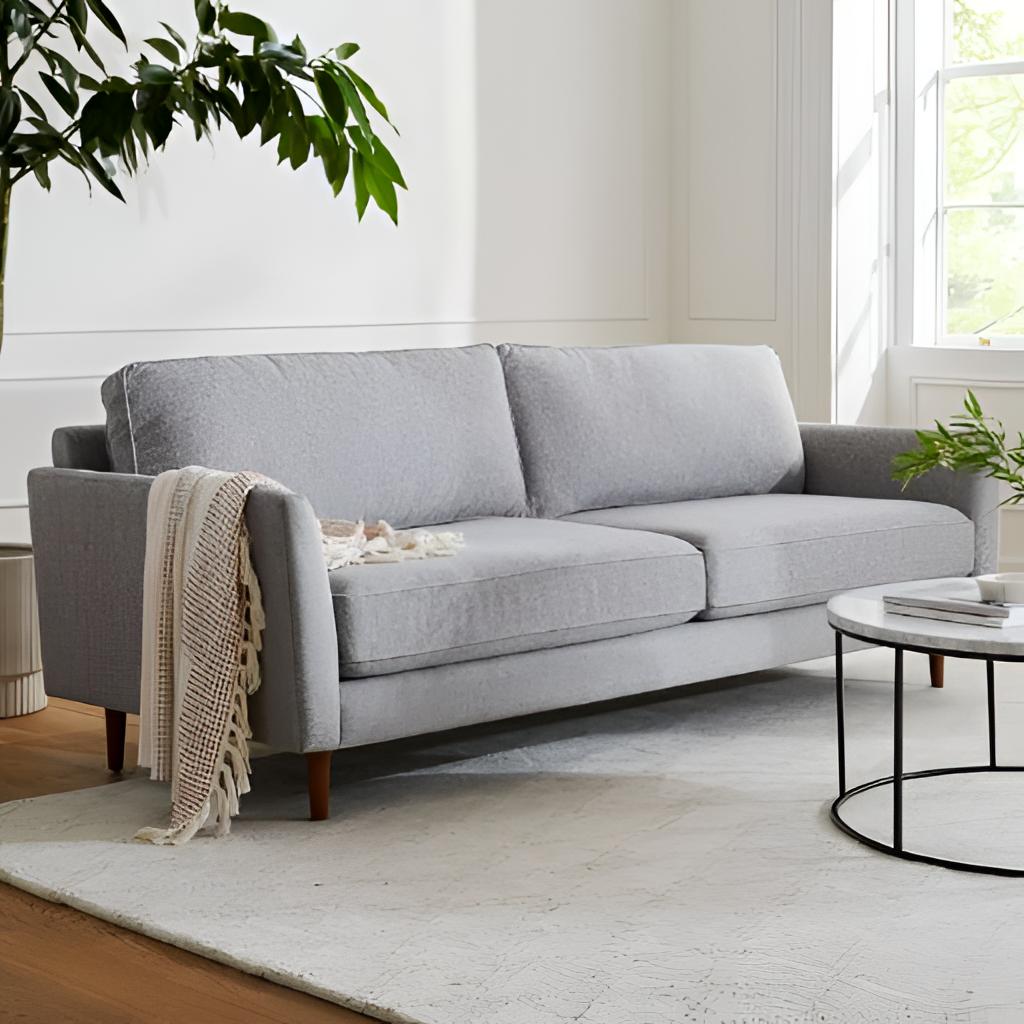
fabric sofa, living room, paint wallpaper, with solid pattern, brown wood flooring, with plank pattern, contemporary